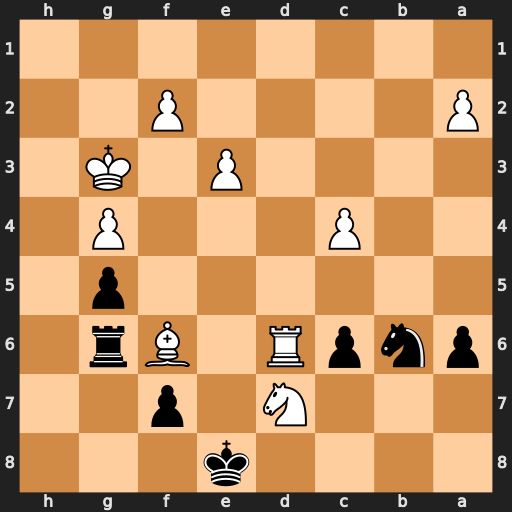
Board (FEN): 4k3/3N1p2/pnpR1Br1/6p1/2P3P1/4P1K1/P4P2/8
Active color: b
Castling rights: -
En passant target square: -
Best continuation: Nxd7